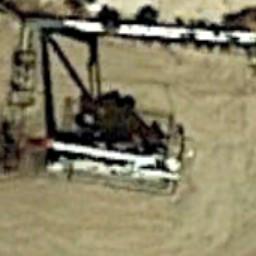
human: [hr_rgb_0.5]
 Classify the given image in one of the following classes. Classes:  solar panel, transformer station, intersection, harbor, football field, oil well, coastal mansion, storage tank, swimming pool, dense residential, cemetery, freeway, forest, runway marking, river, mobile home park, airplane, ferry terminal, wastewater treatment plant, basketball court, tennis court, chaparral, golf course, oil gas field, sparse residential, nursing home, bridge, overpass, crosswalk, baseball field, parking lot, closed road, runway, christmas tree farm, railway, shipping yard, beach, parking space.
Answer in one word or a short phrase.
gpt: oil well